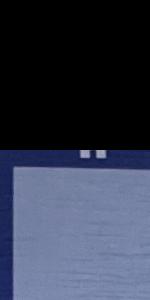
Label: Empty